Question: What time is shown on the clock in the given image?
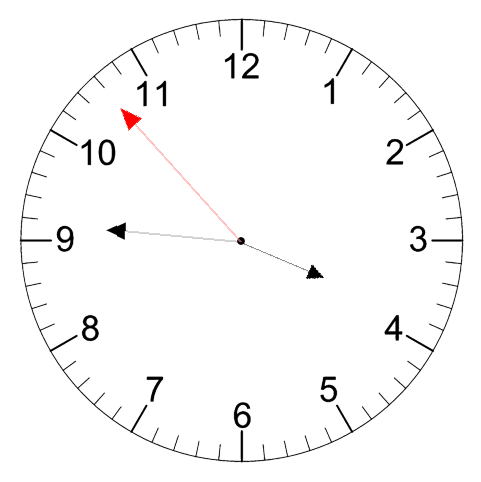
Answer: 03:45:53